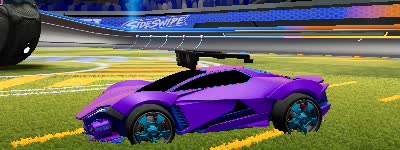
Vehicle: werewolf